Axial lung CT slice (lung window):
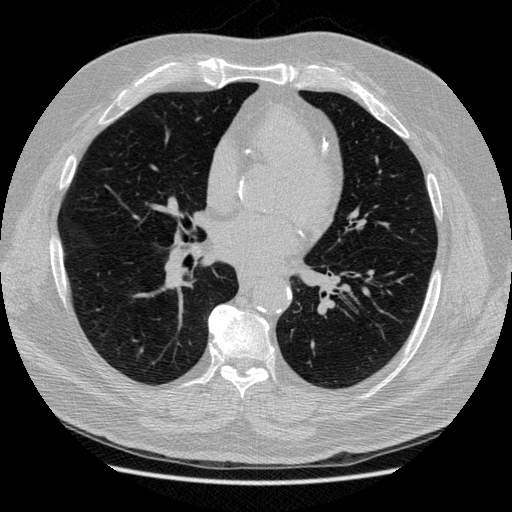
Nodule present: no